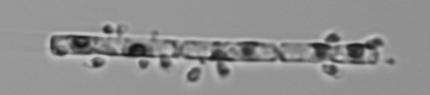
Label: Guinardia_delicatula